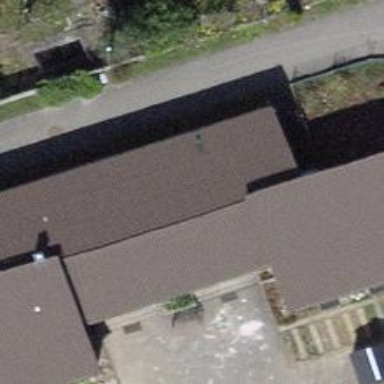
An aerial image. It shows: Kindergarten.